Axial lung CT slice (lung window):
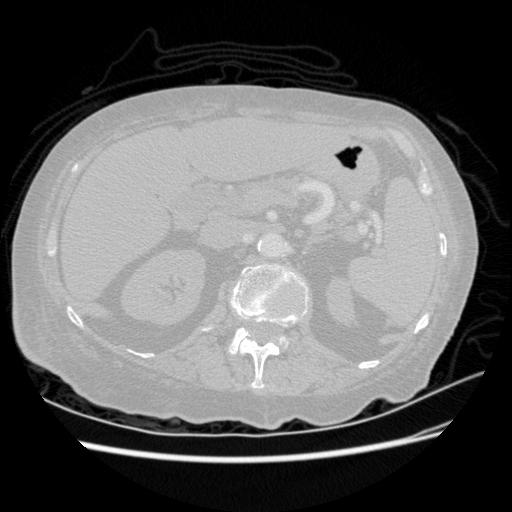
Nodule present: no